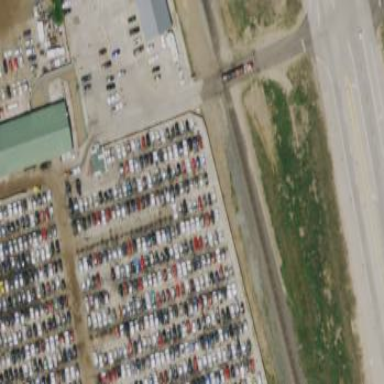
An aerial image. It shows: Scrap yard situated in industrial area.